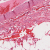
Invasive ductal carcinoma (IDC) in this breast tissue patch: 0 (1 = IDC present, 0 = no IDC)